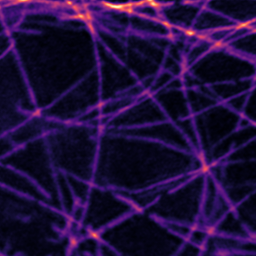
Label: Super-resolution Microtubules image